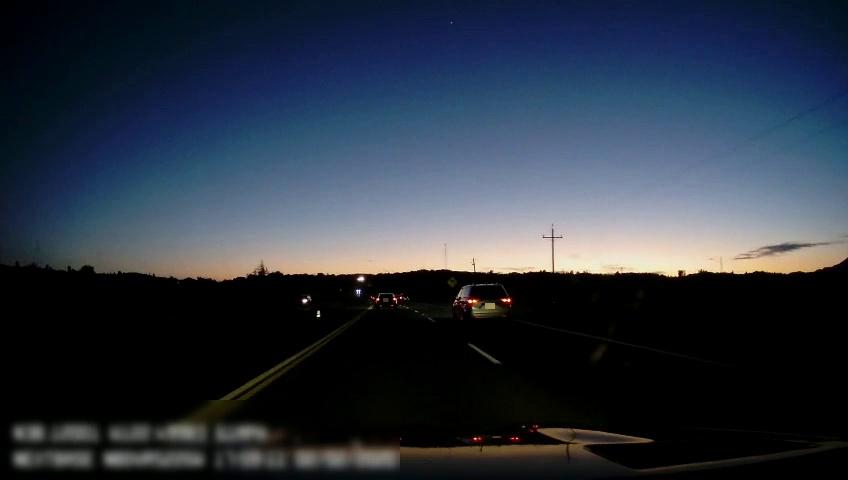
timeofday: Dusk/Dawn/Twilight
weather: Sunny
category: Drivable Space
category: Vehicles | SUV
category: Vehicles | Car
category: Vehicles | Car
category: Lanes | Current Lane
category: Lanes | Current Lane
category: Lanes | Alternate Lane
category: Traffic | Signs